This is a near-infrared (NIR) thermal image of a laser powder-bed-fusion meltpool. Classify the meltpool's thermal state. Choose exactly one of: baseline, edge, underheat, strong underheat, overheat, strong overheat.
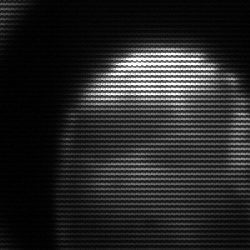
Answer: edge